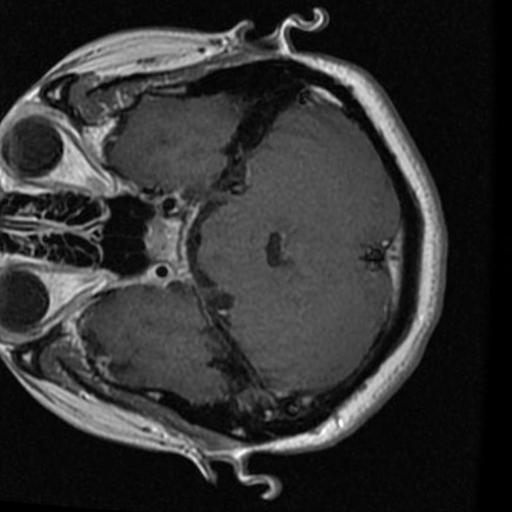
Label: brain_tumor